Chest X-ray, PA view. Patient: 70 years old, sex M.
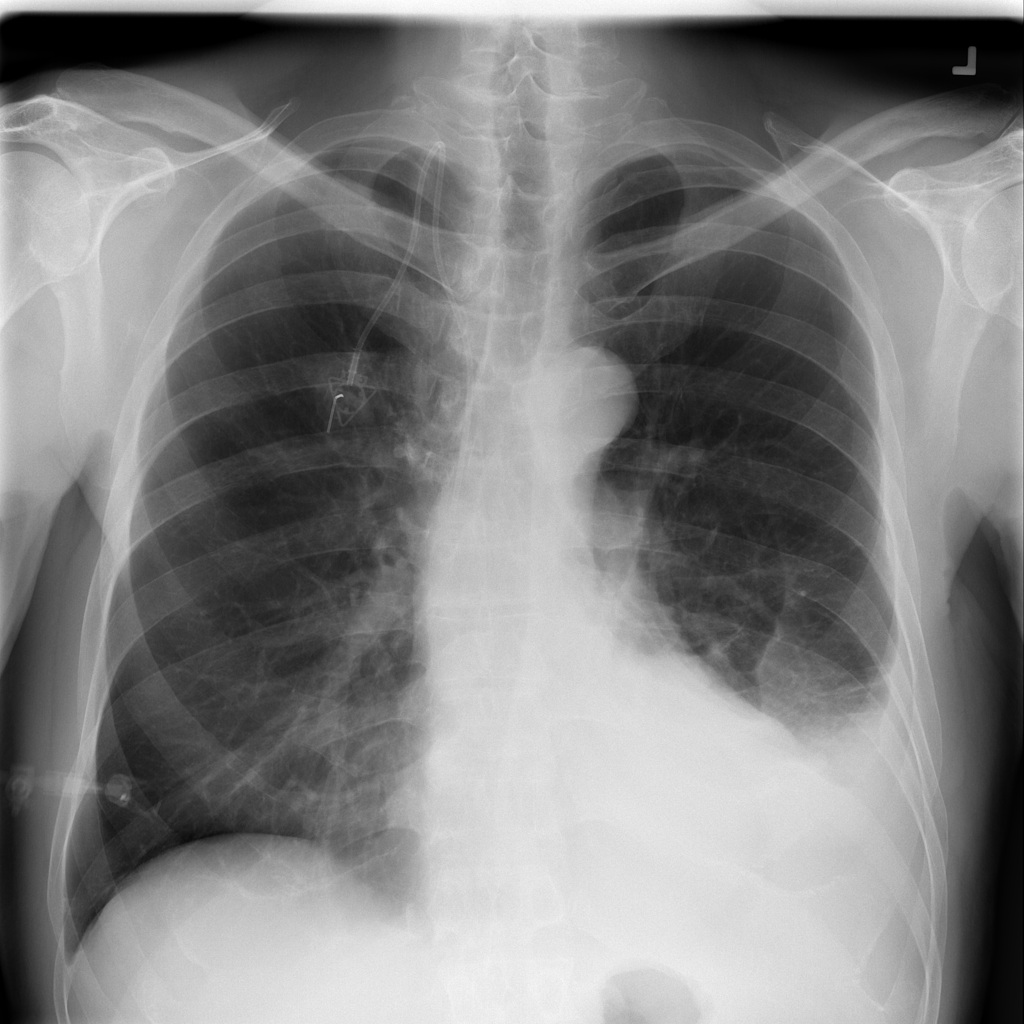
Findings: Atelectasis, Effusion, Infiltration, Pleural_Thickening